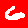
Digit: 6